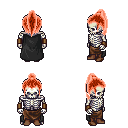
a pixel art fantasy rpg character, male body template, skeleton, black cape, robe skirt, red long topknot hairstyle, leather bracers, brown shoes, four views (front, back, left, right), 2x2 character sprite sheet, small pixel art, hard edges, no anti-aliasing